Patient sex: M
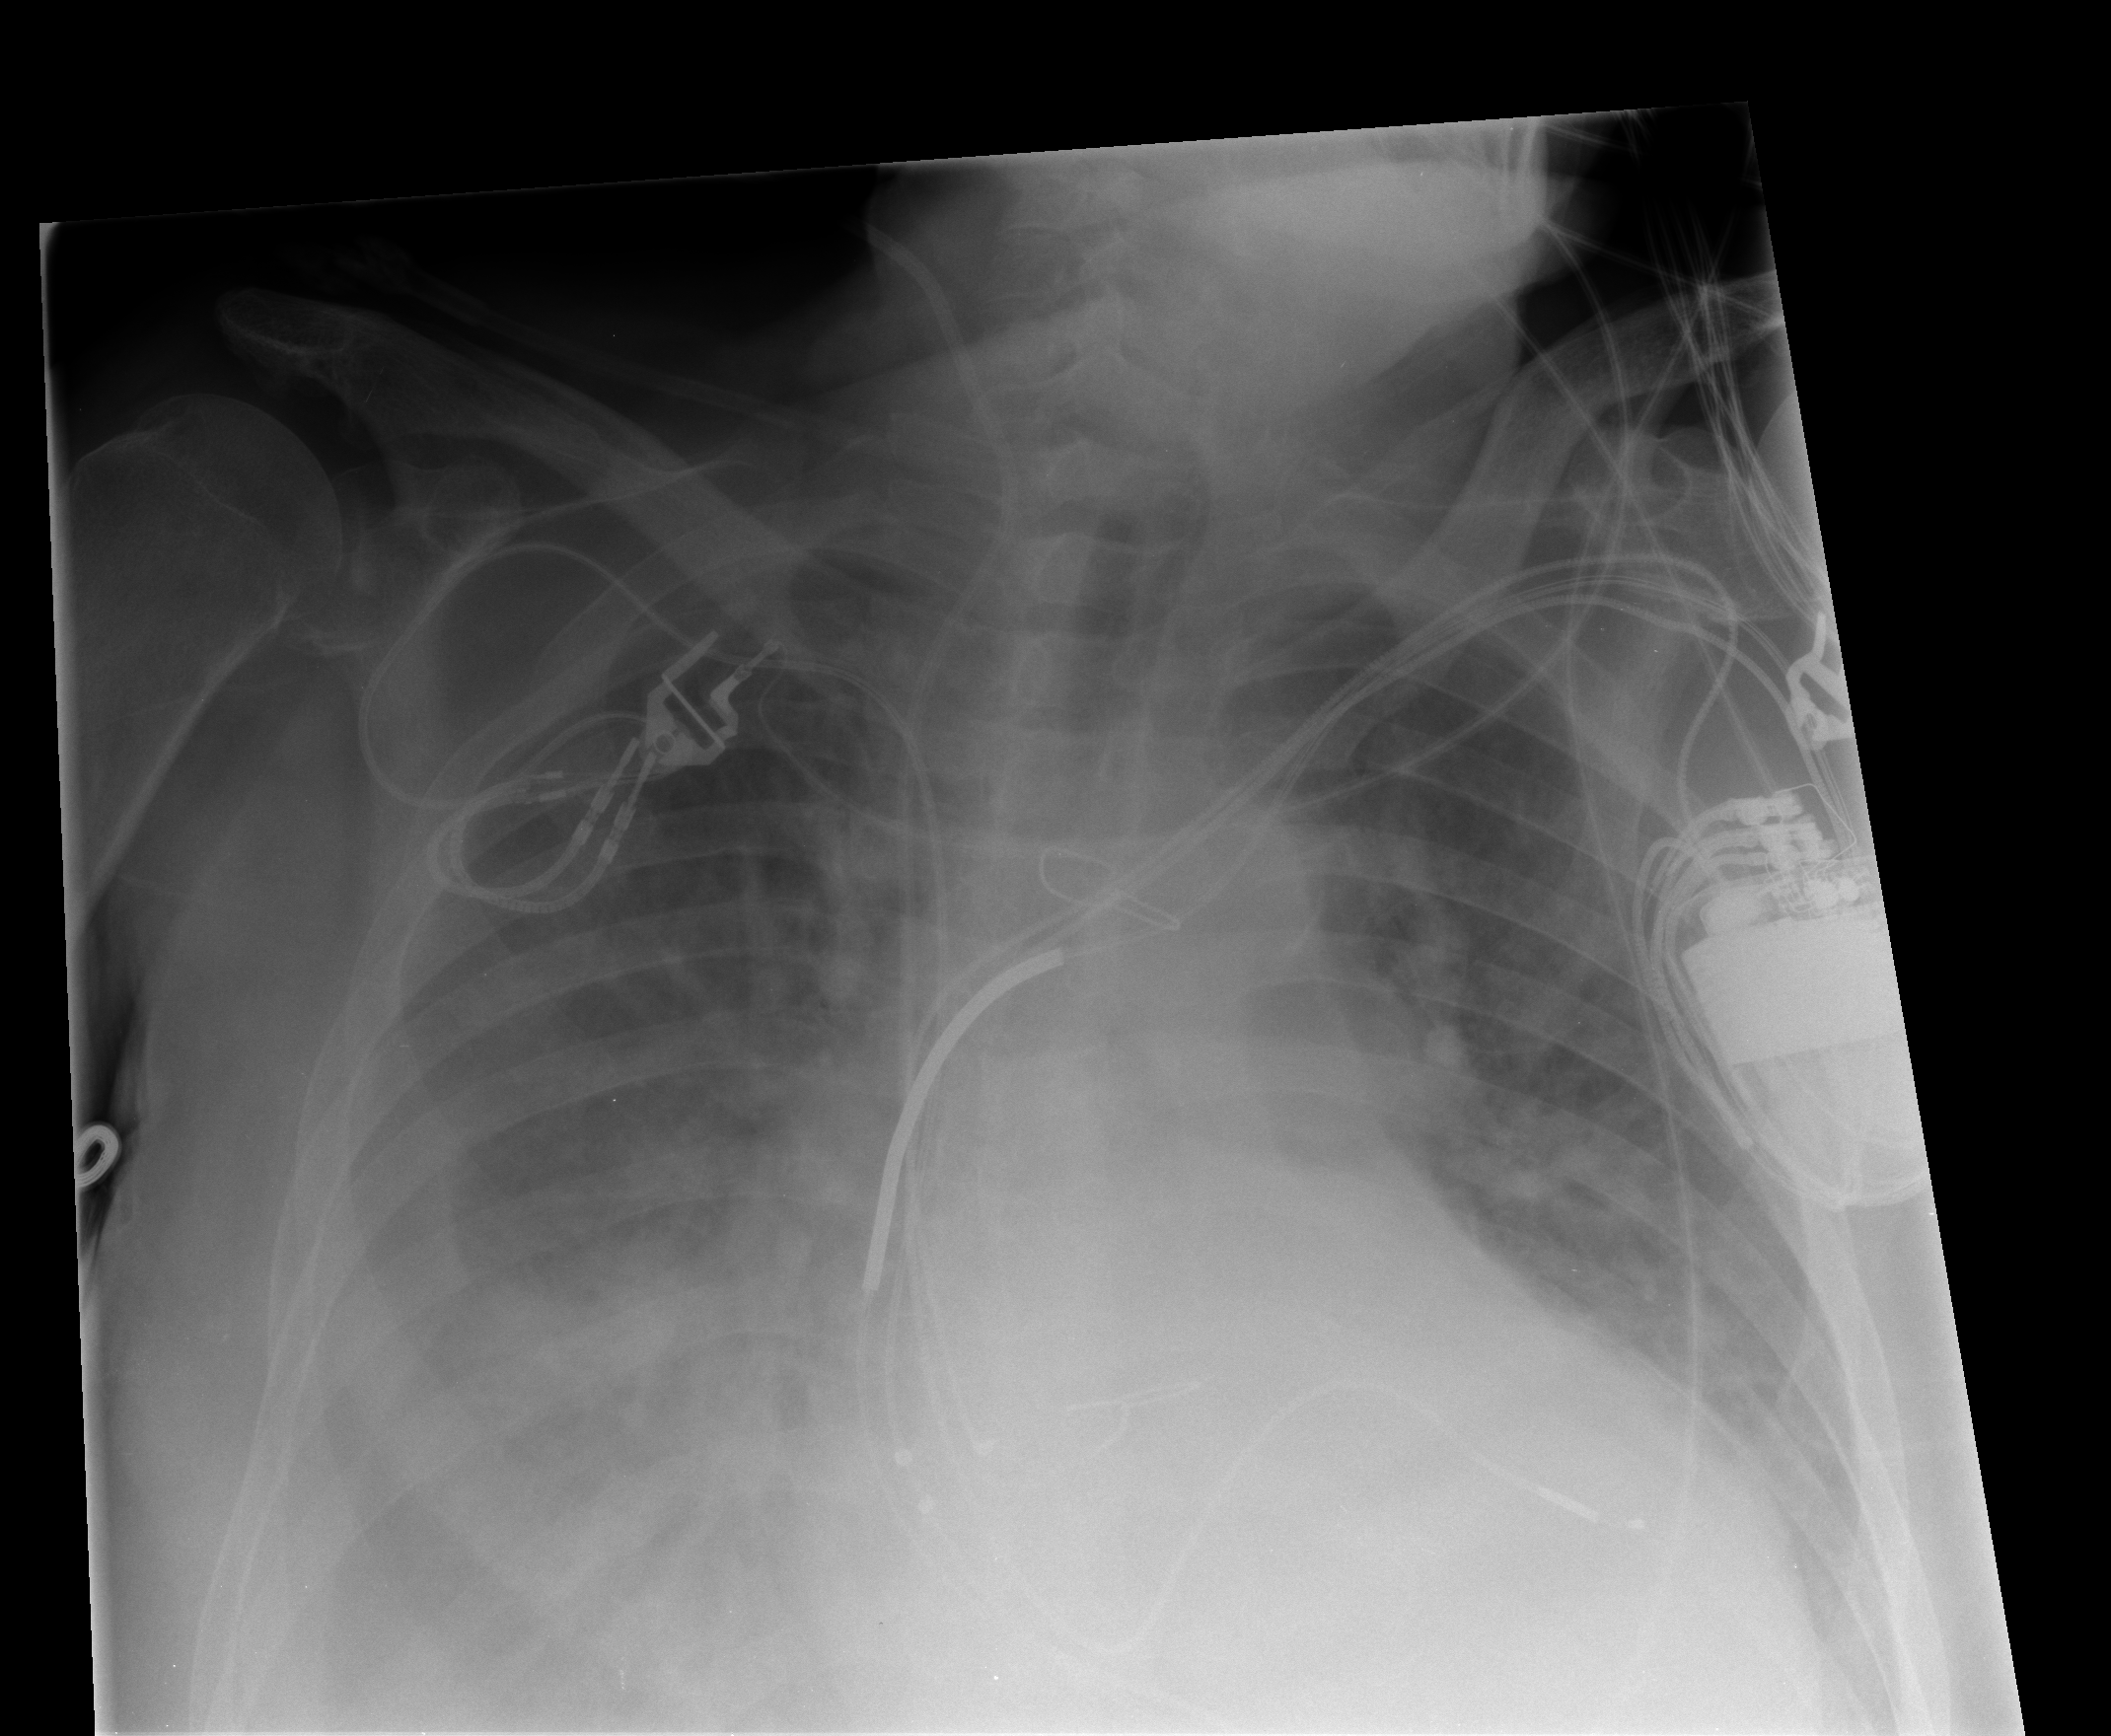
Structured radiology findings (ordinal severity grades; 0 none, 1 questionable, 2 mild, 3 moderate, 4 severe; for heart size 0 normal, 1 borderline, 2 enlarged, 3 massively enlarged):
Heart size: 3
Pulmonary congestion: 3
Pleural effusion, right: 3
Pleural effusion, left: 1
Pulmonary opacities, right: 1
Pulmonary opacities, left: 1
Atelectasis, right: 4
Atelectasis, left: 3